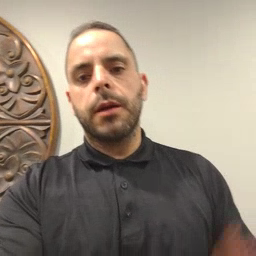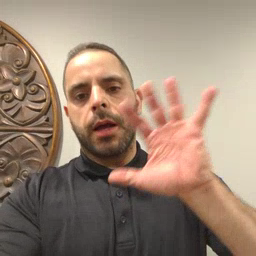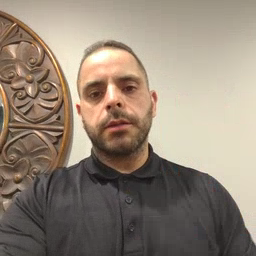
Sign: bye